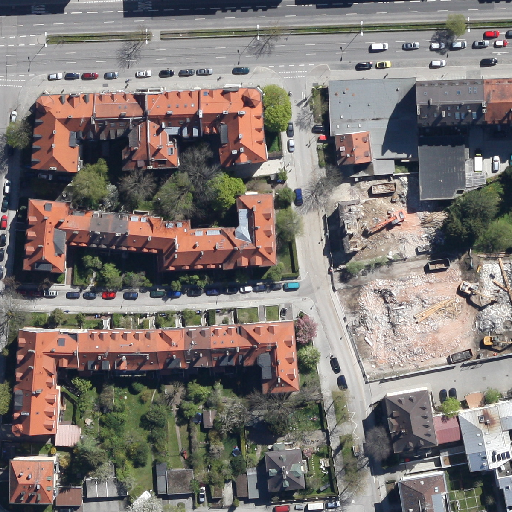
Referring expression: light-duty vehicle